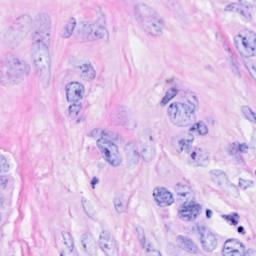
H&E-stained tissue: Breast